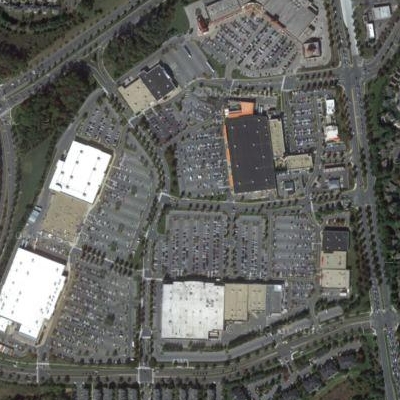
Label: gParking